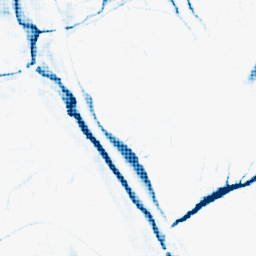
Category: morphological
Decomposition family: morphological_ellipse
Decomposition parameters: operation: closing
width: 10
height: 20
Upsampling method: sinc_hamming
Upsampling parameters: scale: 8
kernel_size: 8
Upsampling scale: 8